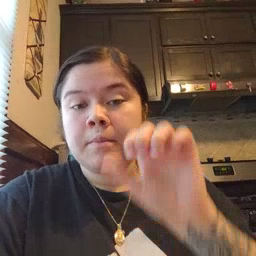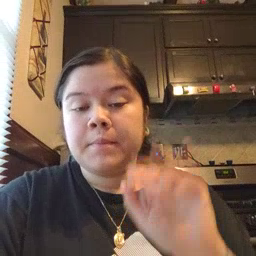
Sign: mitten